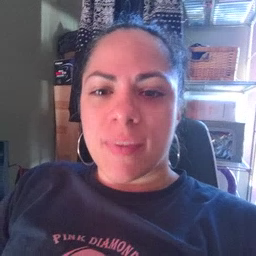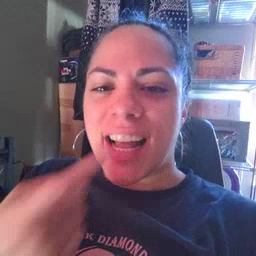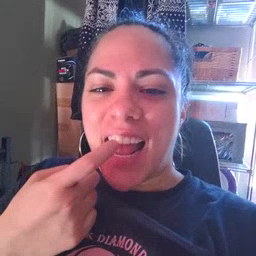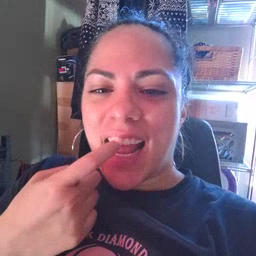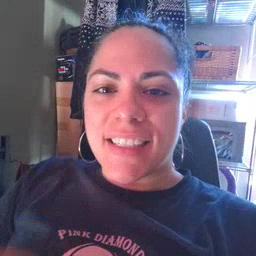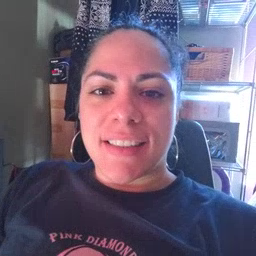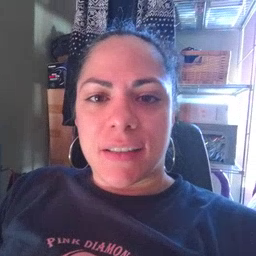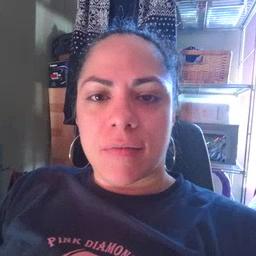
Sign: glasswindow